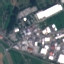
Label: Industrial